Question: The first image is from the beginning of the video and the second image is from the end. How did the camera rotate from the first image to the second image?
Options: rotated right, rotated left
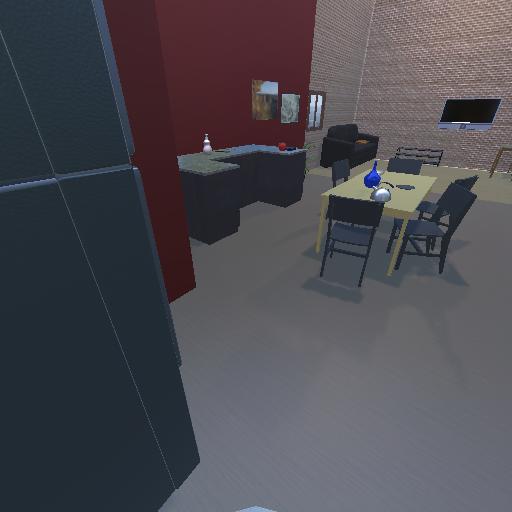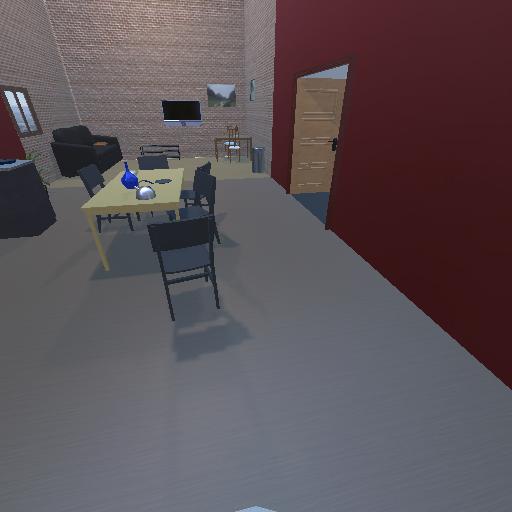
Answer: rotated right